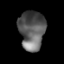
Tissue: lung
Cell type: Epithelial cells
Senescence score: 0.2086
Nuclear area (px): 987
Mean DAPI intensity: 94.561